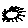
Label: sun